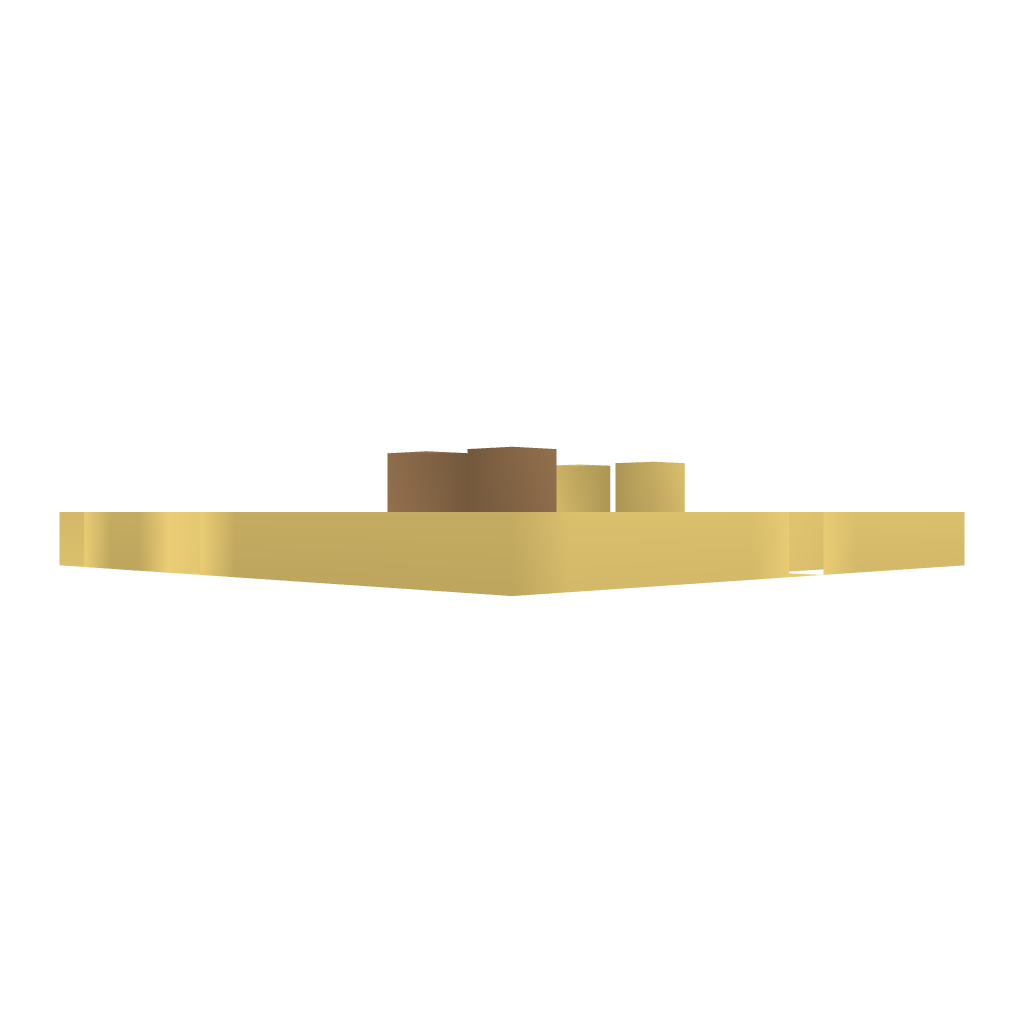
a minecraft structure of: Map teleportation System bad low quality